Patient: sex M, age 35
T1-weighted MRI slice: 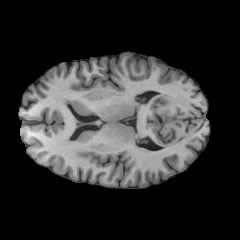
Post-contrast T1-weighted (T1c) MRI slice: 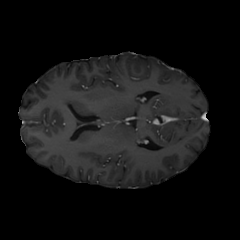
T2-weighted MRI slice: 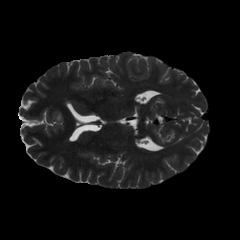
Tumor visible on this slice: yes
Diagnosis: Astrocytoma, IDH-mutant
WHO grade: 3